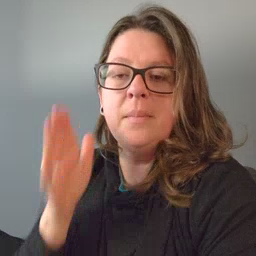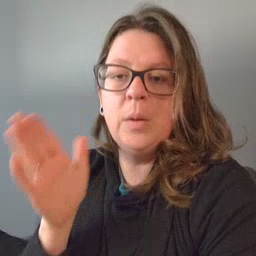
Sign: bedroom